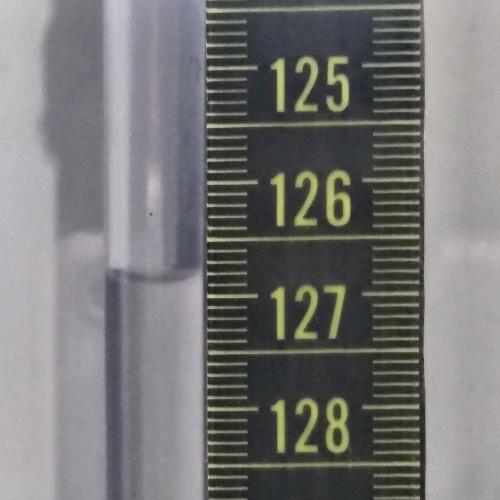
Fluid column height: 126.8 cm